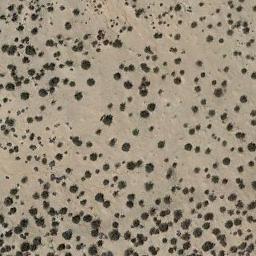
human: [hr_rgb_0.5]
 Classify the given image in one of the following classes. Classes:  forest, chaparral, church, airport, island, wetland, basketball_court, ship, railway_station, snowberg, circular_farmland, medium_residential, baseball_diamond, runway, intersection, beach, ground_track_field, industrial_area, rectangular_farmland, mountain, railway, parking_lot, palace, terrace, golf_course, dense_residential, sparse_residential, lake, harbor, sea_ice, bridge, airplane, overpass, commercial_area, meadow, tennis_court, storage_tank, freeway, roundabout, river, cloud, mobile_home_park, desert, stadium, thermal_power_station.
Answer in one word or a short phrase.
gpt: chaparral